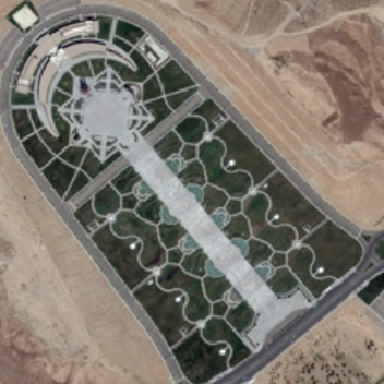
Next to a bell like square there is a vast spread of bare yellow land .